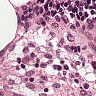
Metastatic tissue present: no